RGB frame:
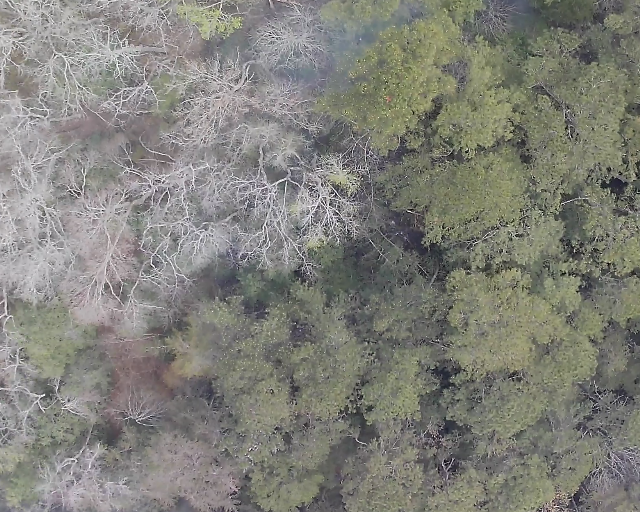
Thermal frame:
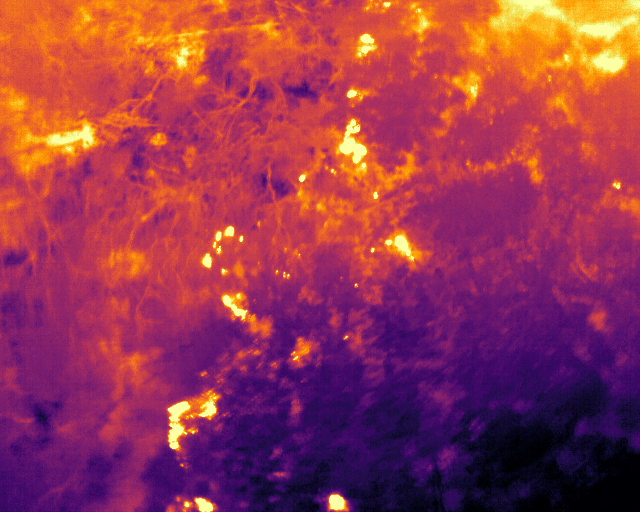
Captured: 2026-02-26 03:10:20
Pixels at or above 80 °C: 129 (fraction of frame: 0.0003937)